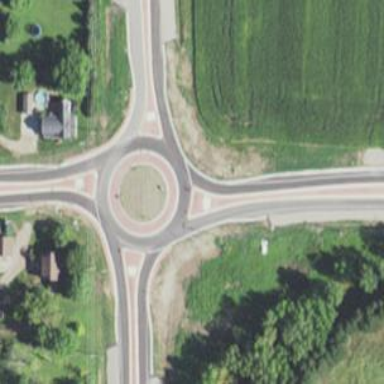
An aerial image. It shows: Secondary road around roundabout.